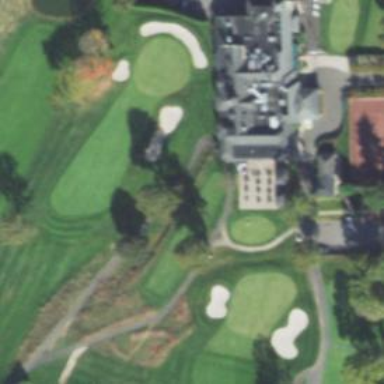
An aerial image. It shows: Path for both roads and golfers.